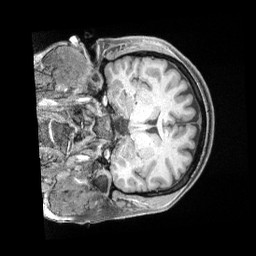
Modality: T1w
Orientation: coronal
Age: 37
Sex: female
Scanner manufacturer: siemens
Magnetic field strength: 3 T
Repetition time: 2 s
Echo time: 0.00211 s